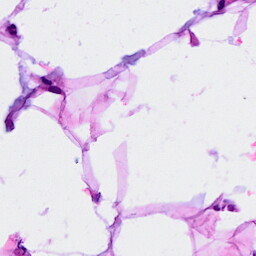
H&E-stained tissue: Breast